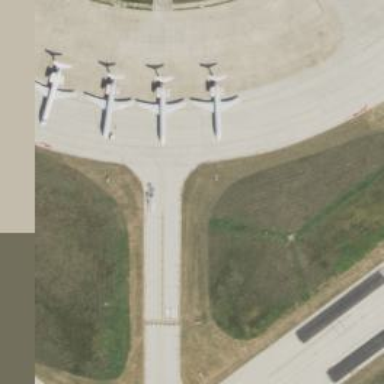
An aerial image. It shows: Image of taxiway at airport.